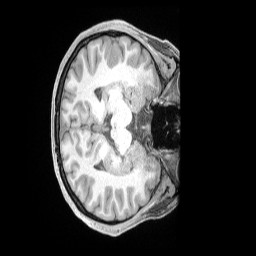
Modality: T1w
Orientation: axial
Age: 39
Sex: female
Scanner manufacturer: siemens
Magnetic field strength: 3 T
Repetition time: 2 s
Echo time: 0.00211 s